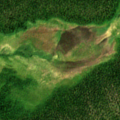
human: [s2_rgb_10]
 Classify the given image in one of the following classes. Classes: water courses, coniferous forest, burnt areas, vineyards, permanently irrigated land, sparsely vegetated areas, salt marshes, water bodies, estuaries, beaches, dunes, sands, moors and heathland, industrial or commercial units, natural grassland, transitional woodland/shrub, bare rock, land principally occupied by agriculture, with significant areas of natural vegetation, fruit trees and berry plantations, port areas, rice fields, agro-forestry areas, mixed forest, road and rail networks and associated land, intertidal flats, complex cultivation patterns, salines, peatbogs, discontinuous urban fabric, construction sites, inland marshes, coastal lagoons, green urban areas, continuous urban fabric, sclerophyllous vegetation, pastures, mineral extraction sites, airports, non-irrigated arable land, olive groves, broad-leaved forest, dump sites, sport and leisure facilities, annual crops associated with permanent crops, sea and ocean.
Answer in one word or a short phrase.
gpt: coniferous forest, peatbogs